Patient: sex M, age 69
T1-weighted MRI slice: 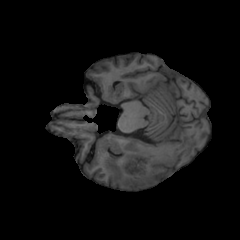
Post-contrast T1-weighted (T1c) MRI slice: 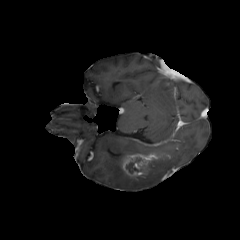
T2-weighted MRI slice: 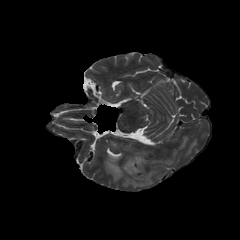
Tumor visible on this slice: yes
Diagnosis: Glioblastoma, IDH-wildtype
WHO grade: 4